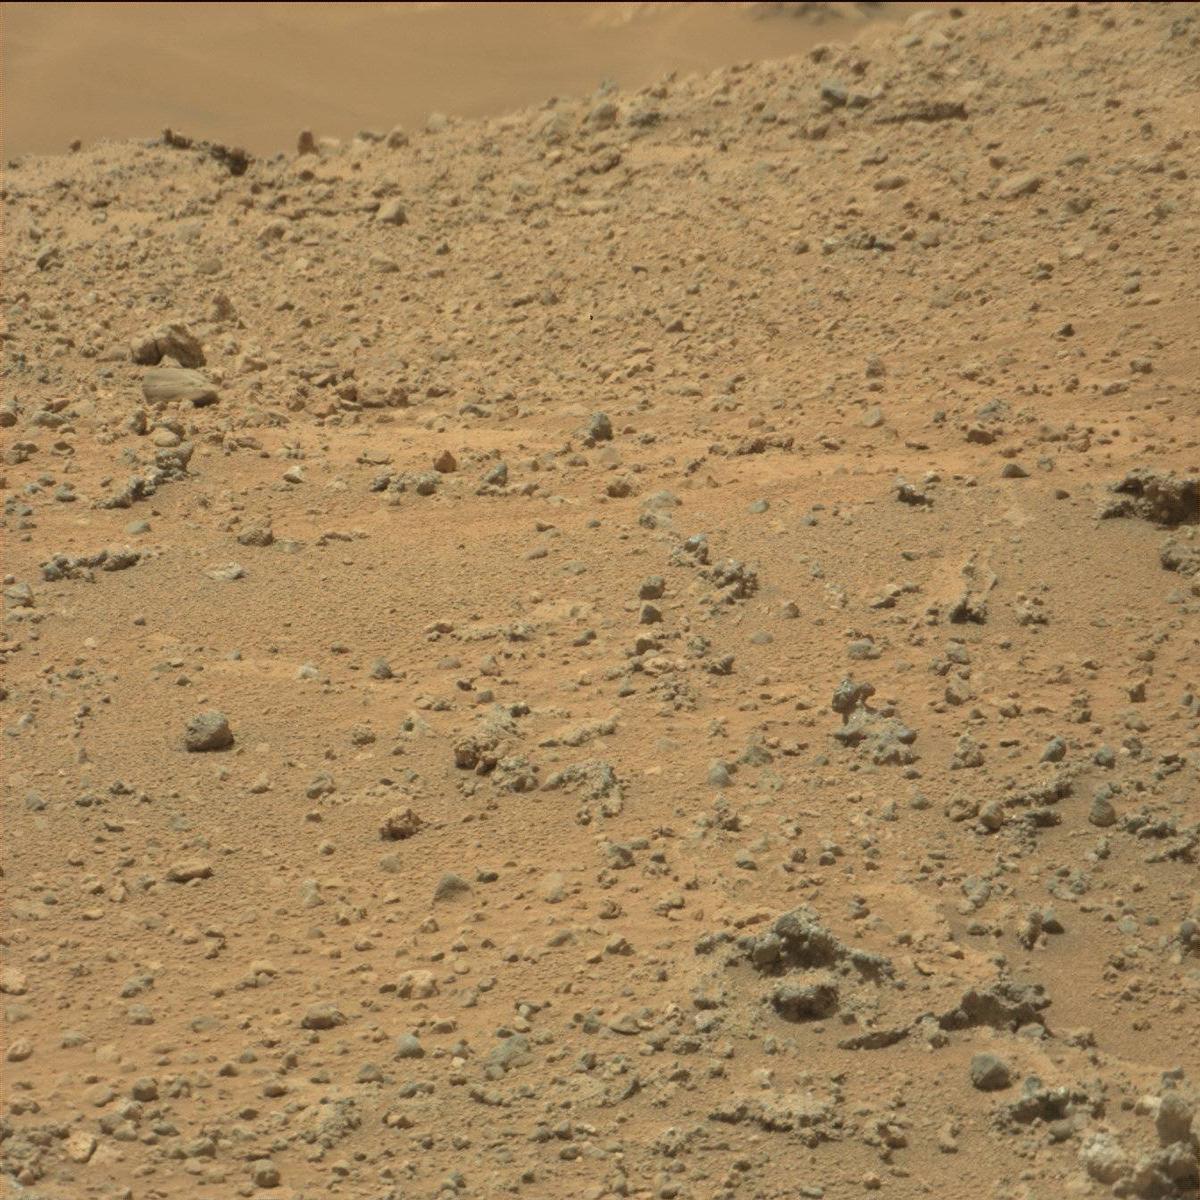
Terrain classes present: Bedrock, Ridge, Rock, Sand / Soil